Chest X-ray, PA view. Patient: 62 years old, sex M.
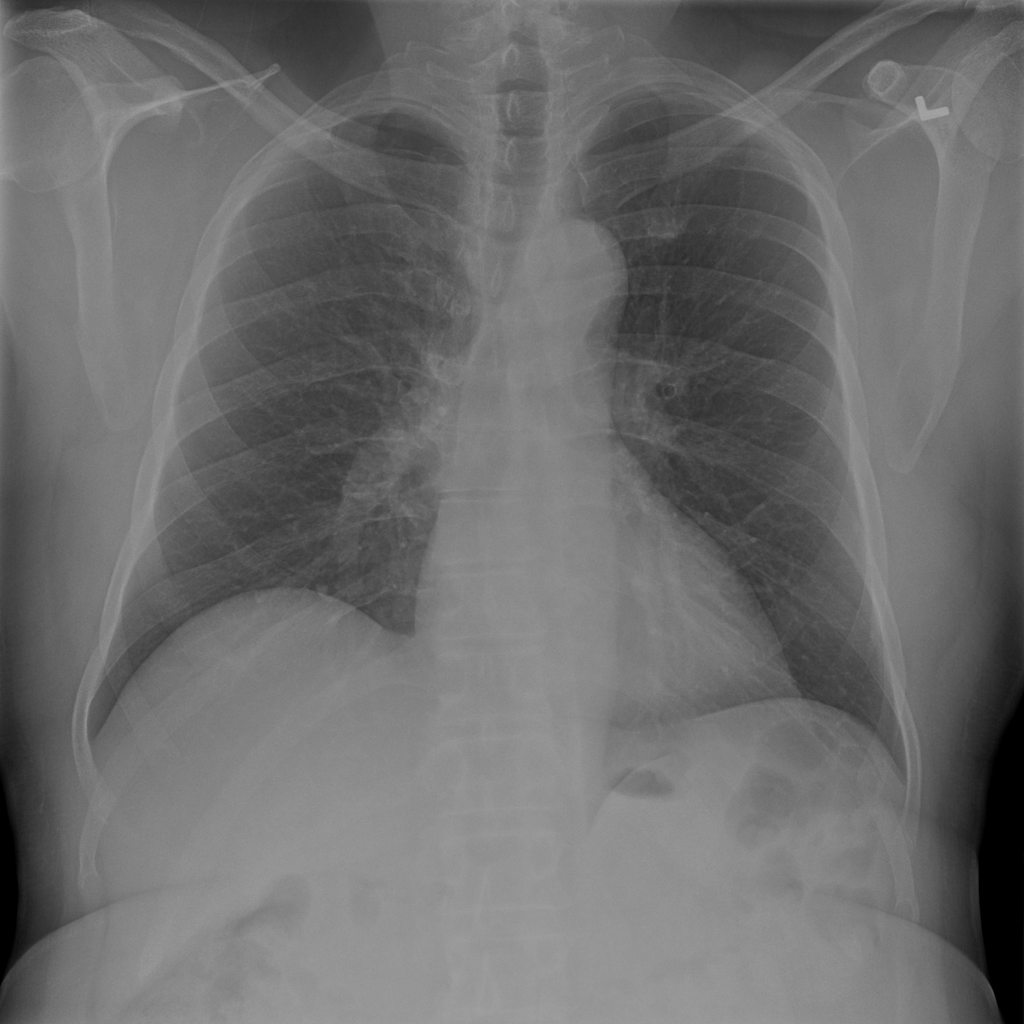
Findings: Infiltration